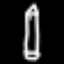
Label: pencil